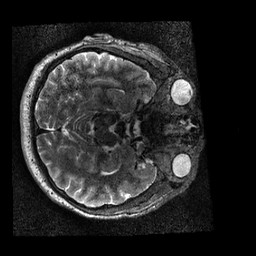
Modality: T2w
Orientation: axial
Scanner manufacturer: siemens
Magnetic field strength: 3 T
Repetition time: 3.2 s
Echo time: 0.564 s